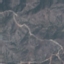
Land use / land cover class: HerbaceousVegetation